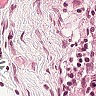
Metastatic tissue present: no